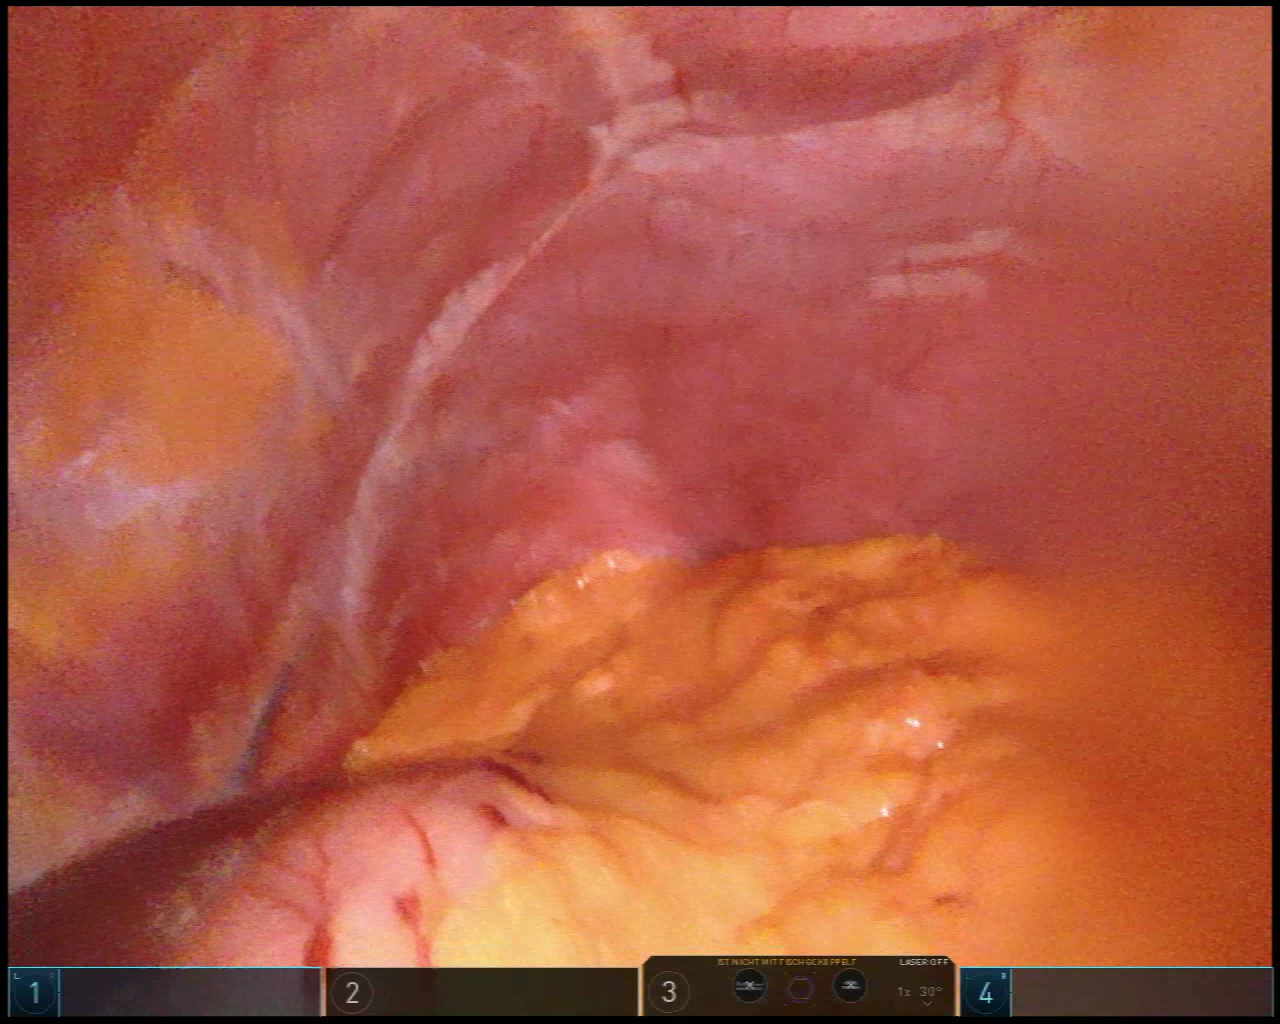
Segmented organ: stomach
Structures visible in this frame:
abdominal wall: yes
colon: no
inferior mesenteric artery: no
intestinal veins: no
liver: yes
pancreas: no
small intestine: no
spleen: no
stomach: yes
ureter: no
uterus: no
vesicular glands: no